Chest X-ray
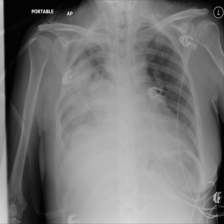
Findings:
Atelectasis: negative
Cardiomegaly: negative
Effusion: negative
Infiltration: positive
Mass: positive
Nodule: negative
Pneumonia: negative
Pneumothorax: negative
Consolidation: negative
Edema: negative
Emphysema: negative
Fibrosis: negative
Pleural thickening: negative
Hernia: negative